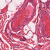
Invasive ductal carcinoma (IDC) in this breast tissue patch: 0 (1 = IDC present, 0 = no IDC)